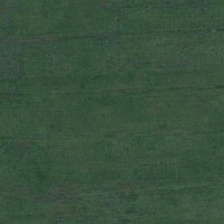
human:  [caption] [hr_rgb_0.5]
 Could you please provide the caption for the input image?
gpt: it is a piece of green meadow .

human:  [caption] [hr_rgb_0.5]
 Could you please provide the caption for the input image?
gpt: it is a piece of green meadow .

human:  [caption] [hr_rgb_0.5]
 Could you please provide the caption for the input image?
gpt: it is a piece of green meadow .

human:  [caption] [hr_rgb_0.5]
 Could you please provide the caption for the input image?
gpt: it is a piece of green meadow .

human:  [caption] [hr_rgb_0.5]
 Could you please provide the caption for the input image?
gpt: it is a piece of green meadow .